Interaction volume radius: 5 \u00c5
Interaction volume height: 10 \u00c5
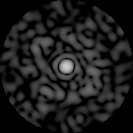
Disorder parameter: 0.9027